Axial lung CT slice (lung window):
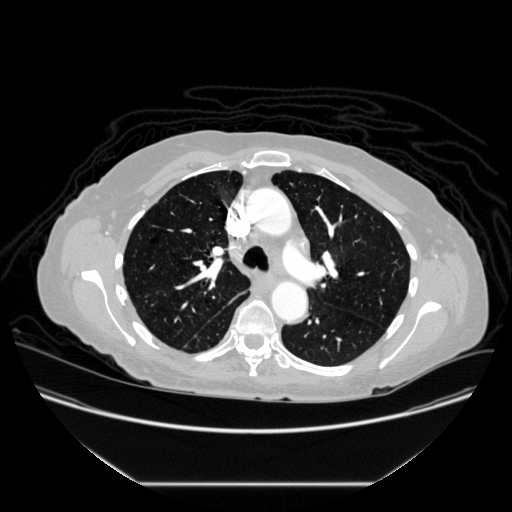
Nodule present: no